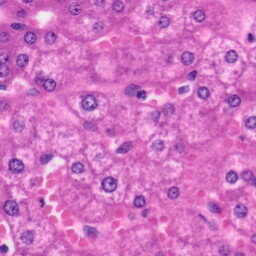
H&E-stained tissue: Liver